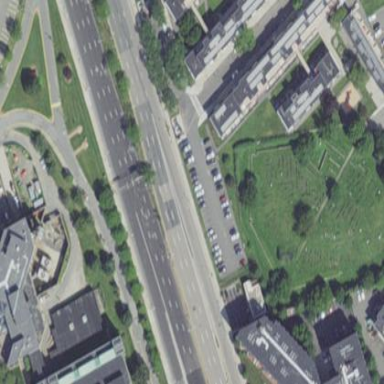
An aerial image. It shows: Cemetery with historic significance.